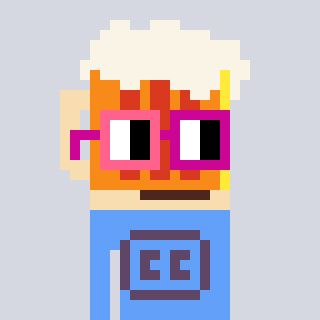
a pixel art character with square pink and red glasses, a beer-shaped head and a blue-colored body on a cool background